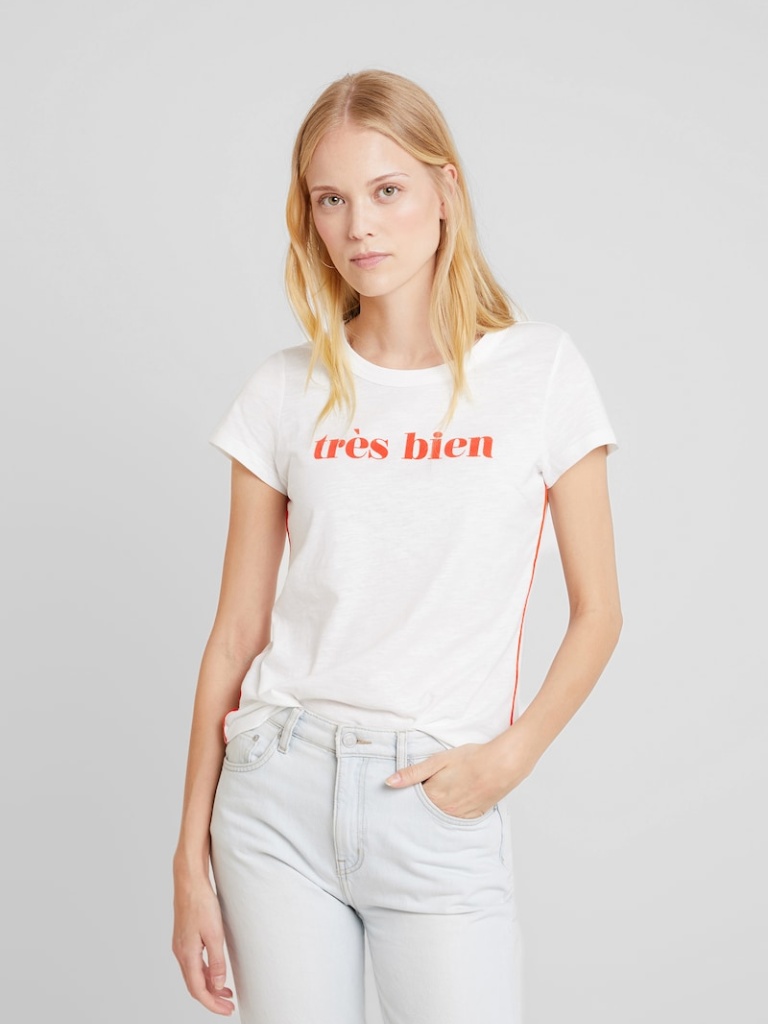
cotton tight short sleeve hip length French Tucked crew t-shirt